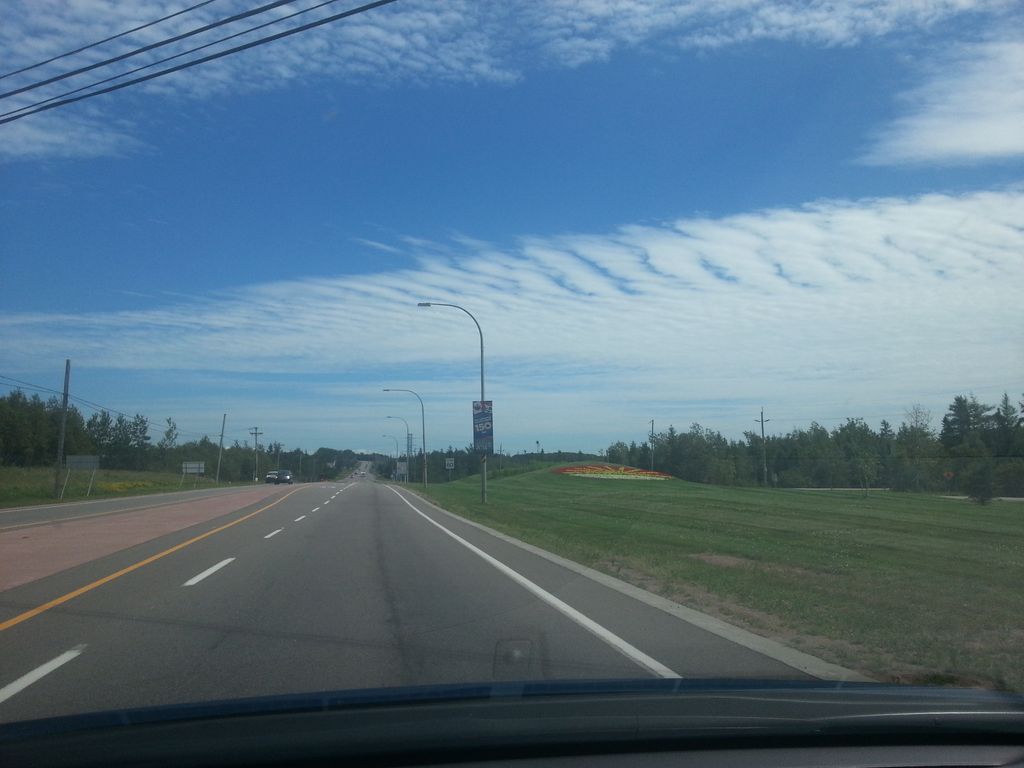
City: charlottetown